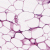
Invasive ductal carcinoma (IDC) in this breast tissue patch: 0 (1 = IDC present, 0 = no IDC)